Question: I have textbox . This values are stored in database and retrieve to show the details page like,

Here, Description is there. But there is something more thn 1000 characters they enter and store. It is not prominent to display all characters. so i want to show first line of the description only.
'''
<div class="fourth-line">
Description: <%:item.Description %>
</div>
'''
Here, how will limit the characters?any idea?
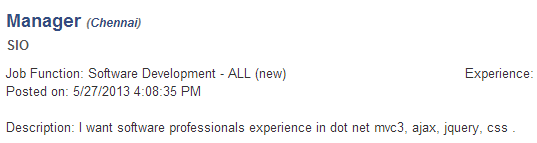
Answer: Basically you have two options, to truncate the value on the server or hide part of the value on the client.
To truncate string on the server you can do something like this:
'''
Description: <%:
item.Description.IndexOf("
") > 0
? String.Format("{0}..", item.Description.Substring(0,
item.Description.IndexOf("
"))
: item.Description
%>
'''
Or on the client, apply the 'ellipsis' class
'''
<div class="fourth-line ellipsis">
Description: <%:item.Description %>
</div>
'''
which could look like:
'''
.ellipsis {
white-space: nowrap;
text-overflow: ellipsis;
}
'''